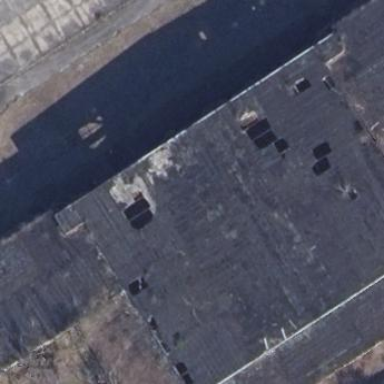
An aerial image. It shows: Ruins of building.